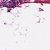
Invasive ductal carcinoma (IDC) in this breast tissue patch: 0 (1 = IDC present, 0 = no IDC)